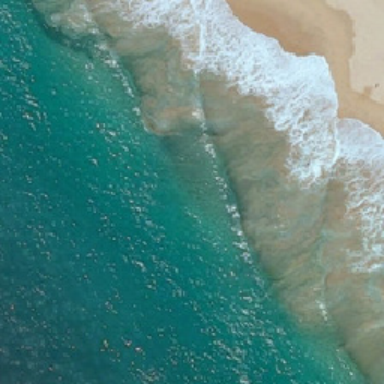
The green sea looks calm .